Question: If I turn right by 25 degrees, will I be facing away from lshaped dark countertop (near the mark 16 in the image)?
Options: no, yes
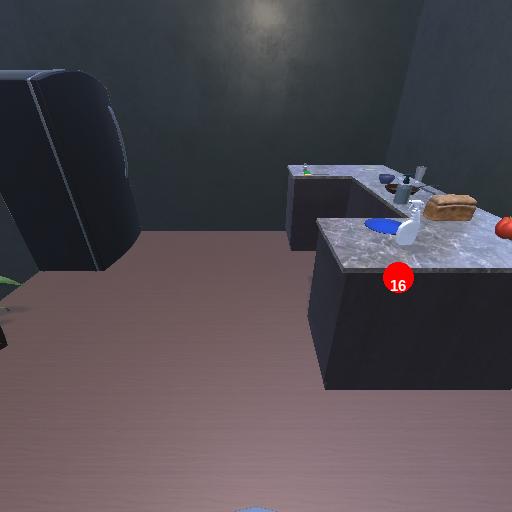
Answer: no